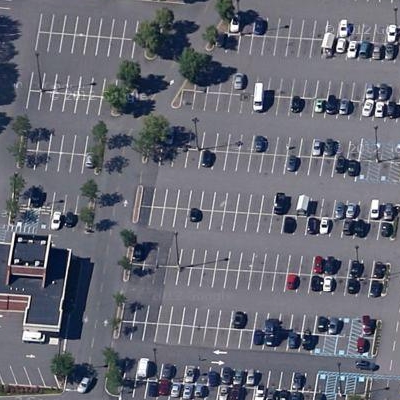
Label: gParking